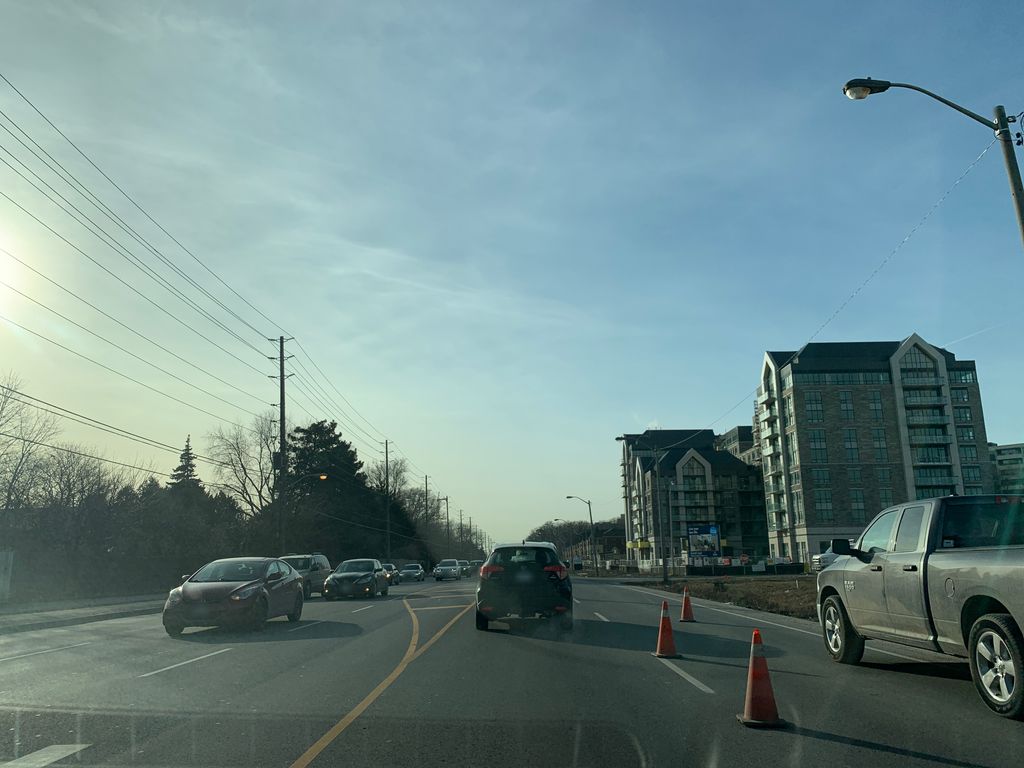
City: toronto